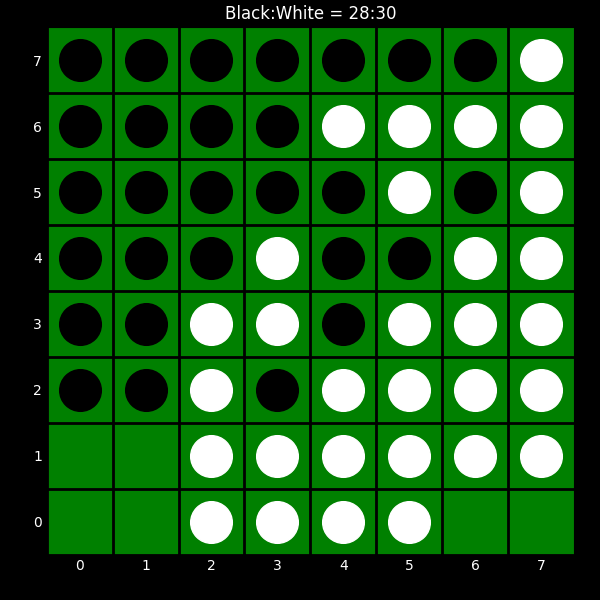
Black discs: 28
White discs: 30